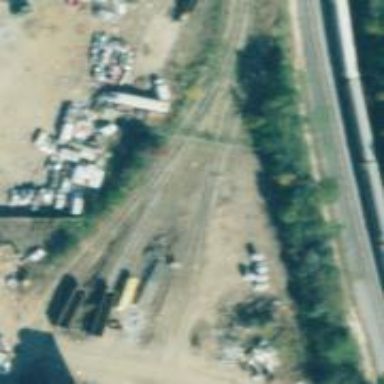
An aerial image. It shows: Rail spur service.